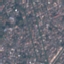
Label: Residential